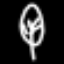
Label: leaf